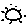
Label: sun